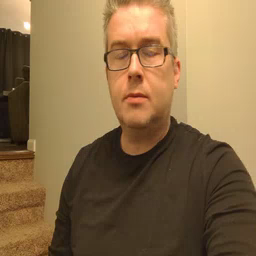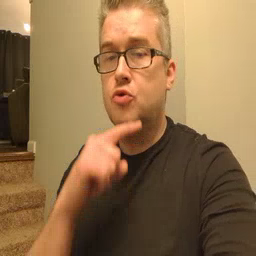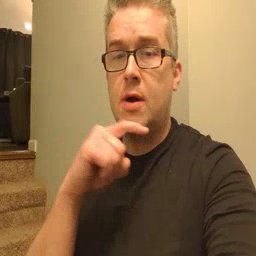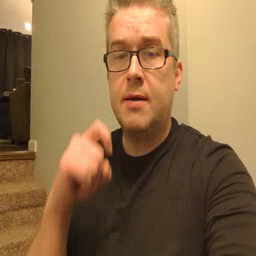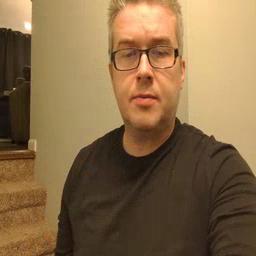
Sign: dryer